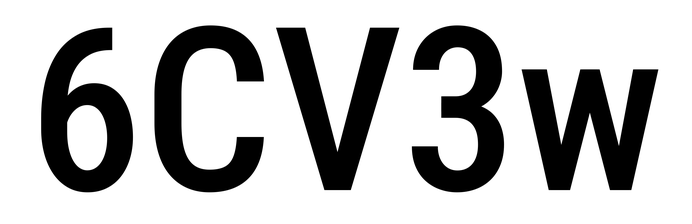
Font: Roboto_Condensed_Medium